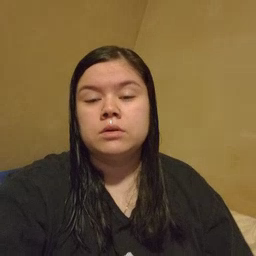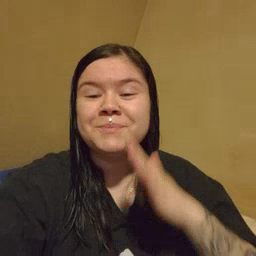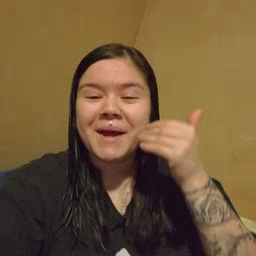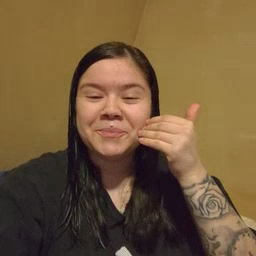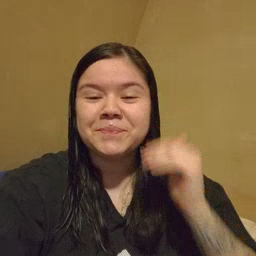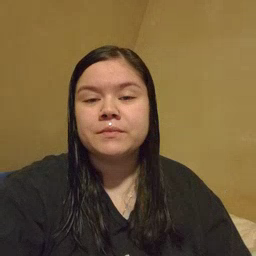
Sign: smile